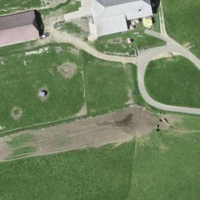
EUNIS habitat code: 23
Species observed at this site:
Cicerbita alpina